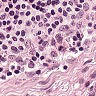
Metastatic tissue present: no